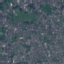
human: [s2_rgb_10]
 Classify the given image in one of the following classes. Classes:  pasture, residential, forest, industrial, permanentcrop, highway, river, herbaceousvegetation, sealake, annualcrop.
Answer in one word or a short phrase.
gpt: Residential